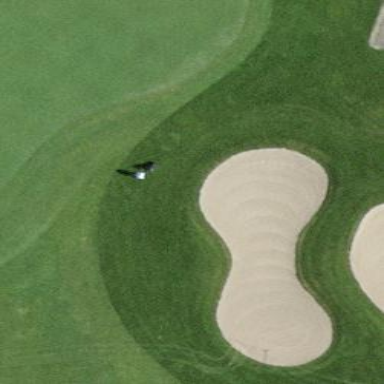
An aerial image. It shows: Golf bunker.